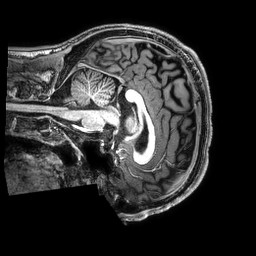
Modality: T1w
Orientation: sagittal
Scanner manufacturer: philips
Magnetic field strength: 3 T
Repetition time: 0.008 s
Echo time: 0.003571 s